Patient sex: F
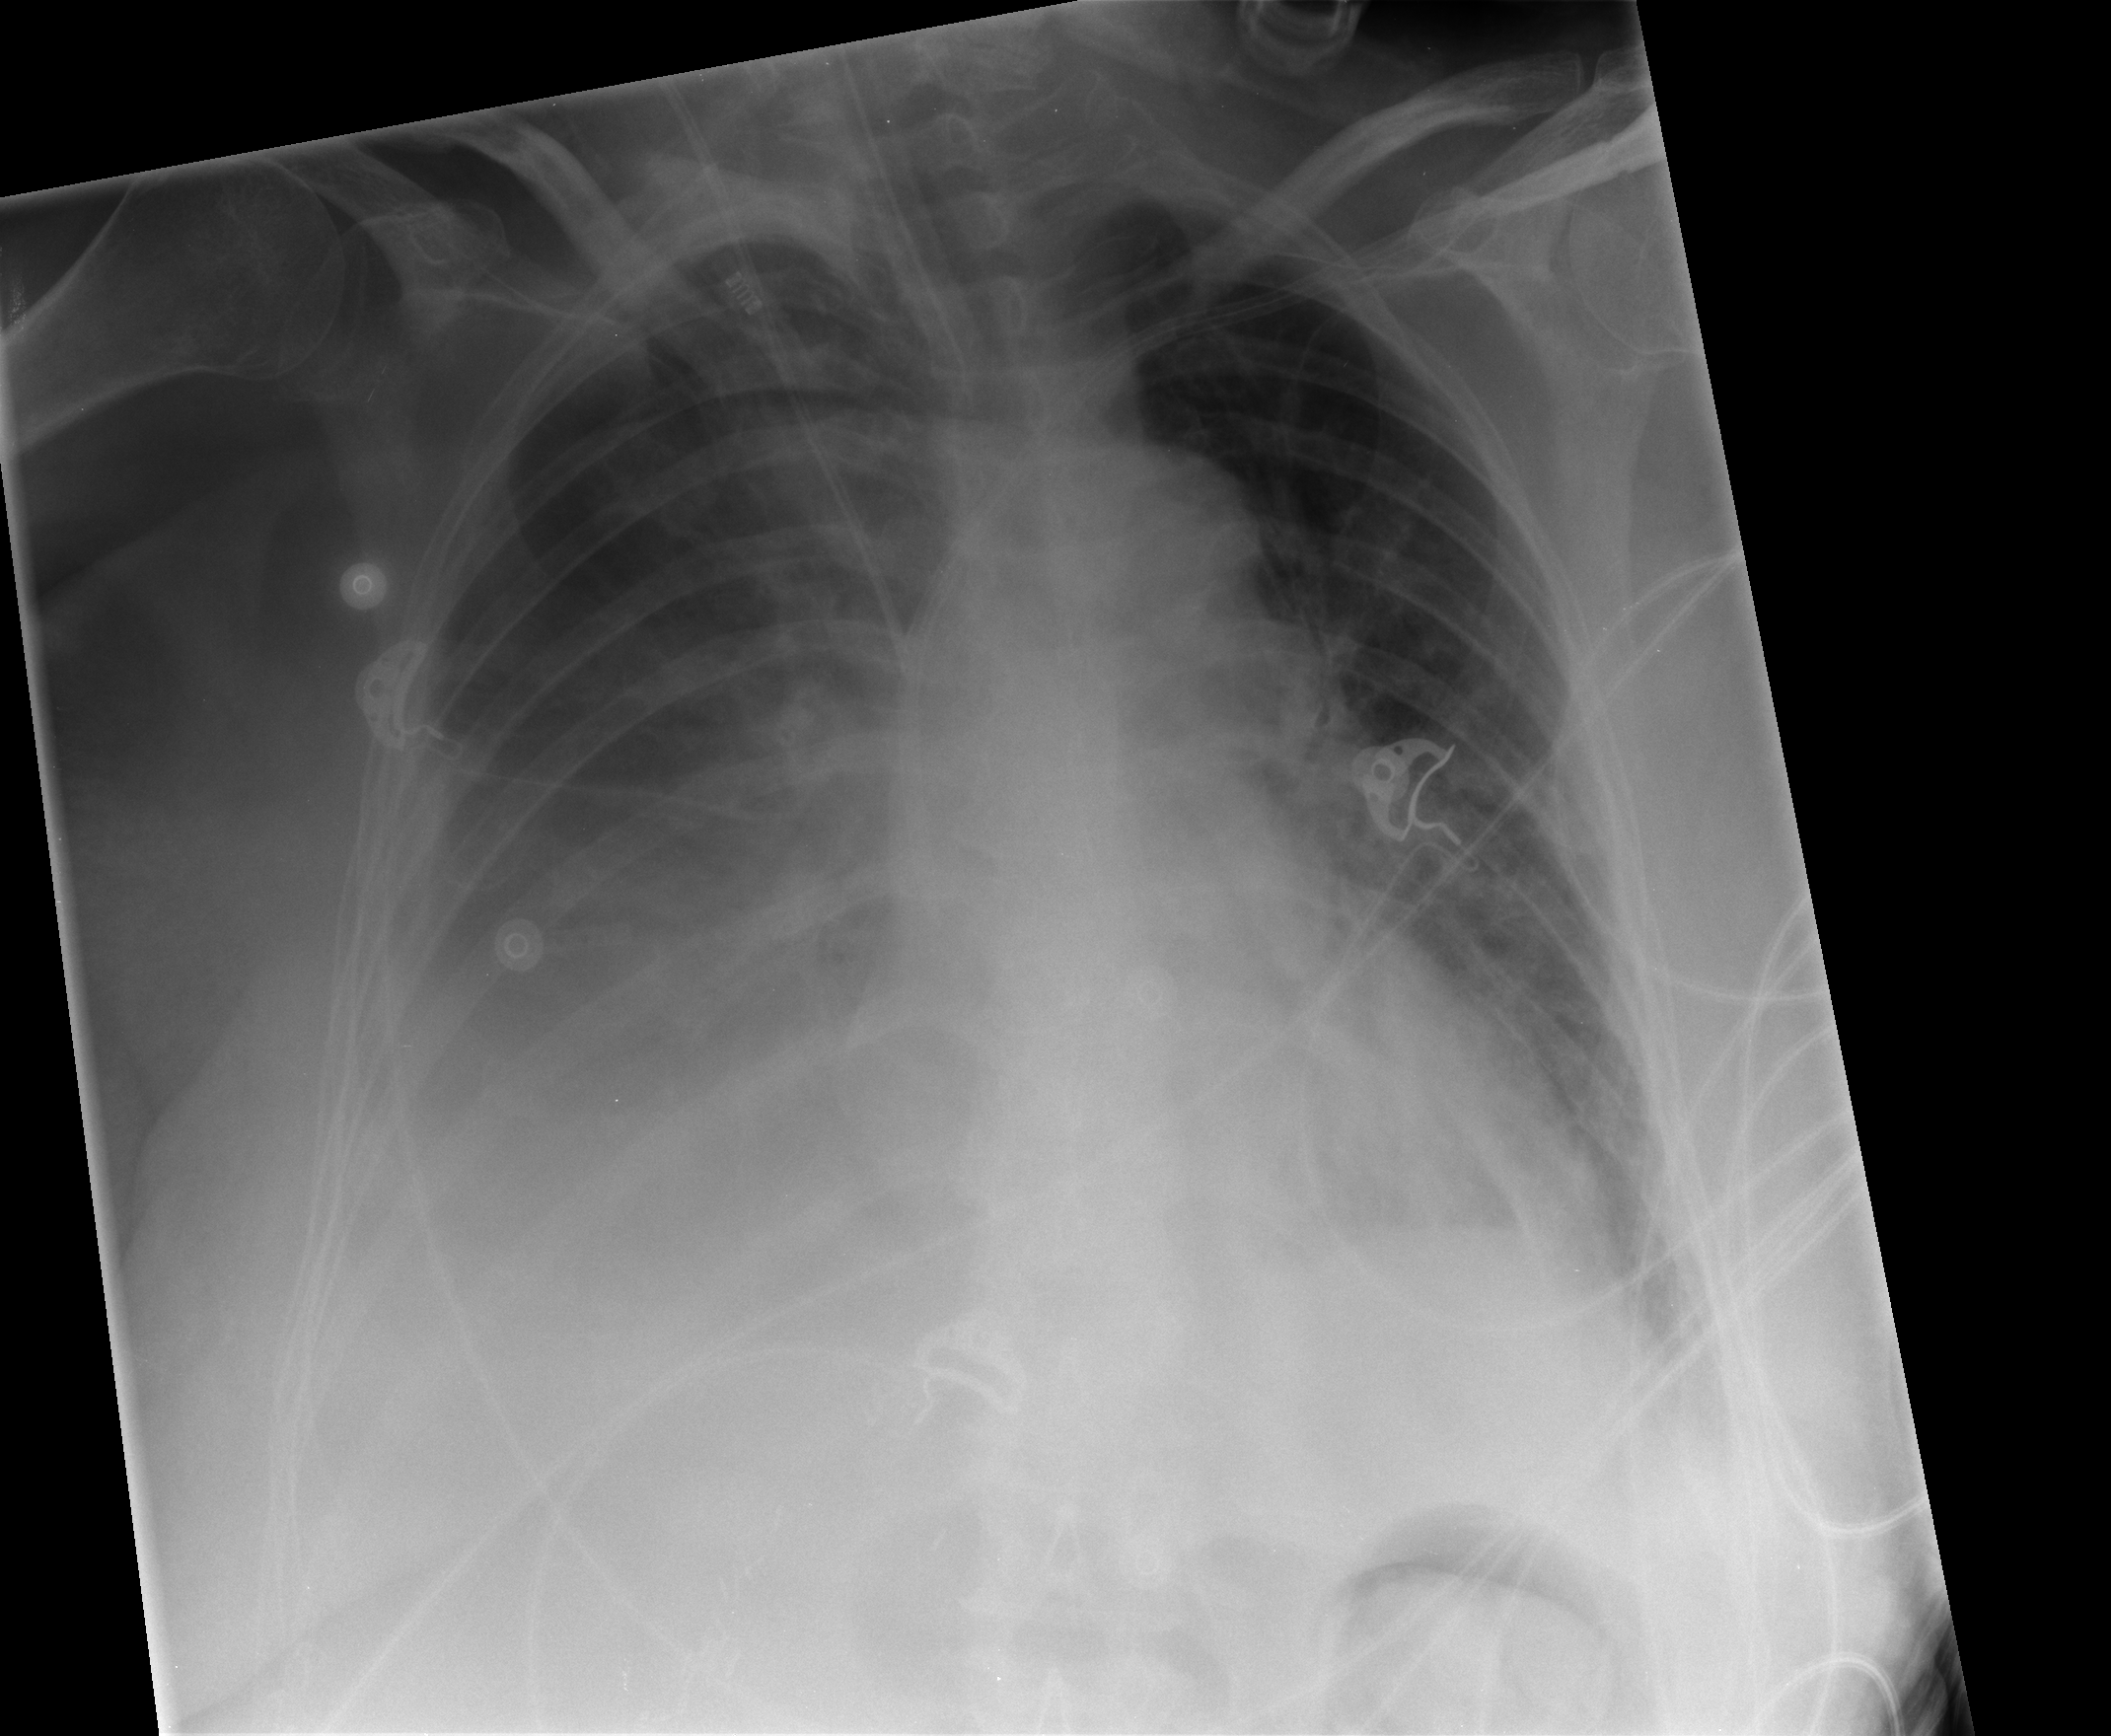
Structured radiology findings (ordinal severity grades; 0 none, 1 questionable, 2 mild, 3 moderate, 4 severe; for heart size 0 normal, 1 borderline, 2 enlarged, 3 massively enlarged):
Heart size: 0
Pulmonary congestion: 0
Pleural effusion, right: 3
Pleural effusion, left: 2
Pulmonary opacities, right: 0
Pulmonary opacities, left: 0
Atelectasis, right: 2
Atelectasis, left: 2